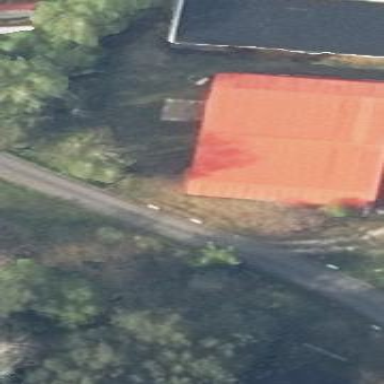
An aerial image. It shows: Hangar.